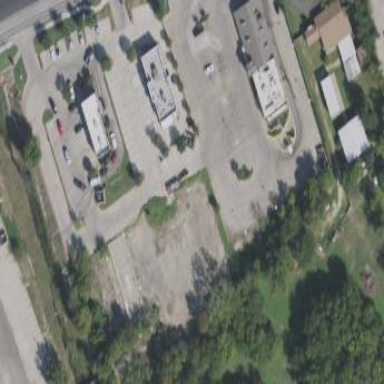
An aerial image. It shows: Concrete parking area.